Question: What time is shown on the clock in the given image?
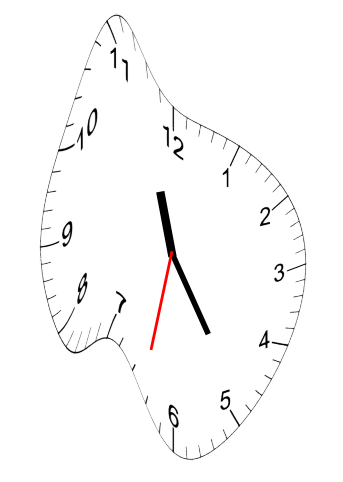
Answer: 11:24:32